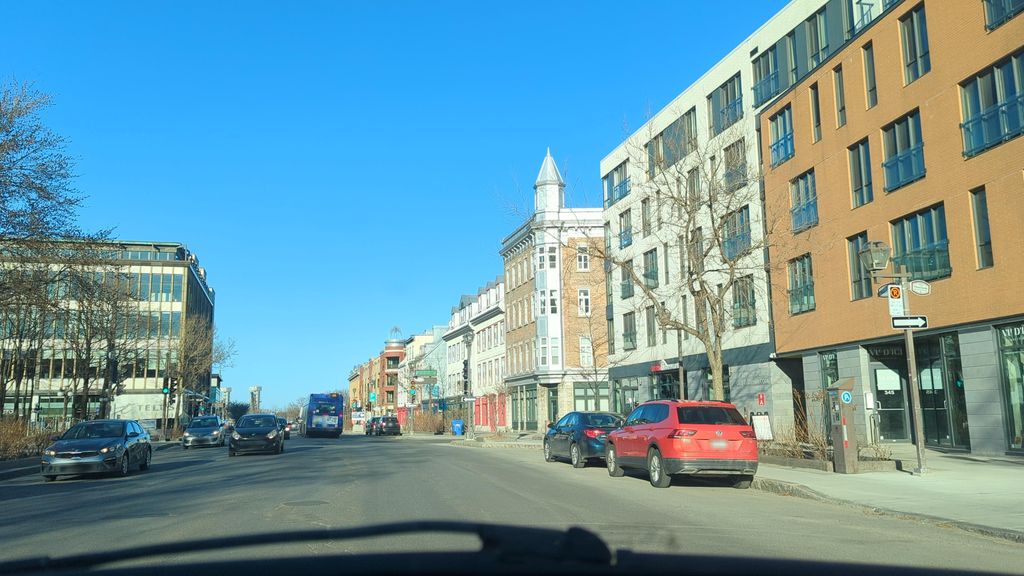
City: quebec_city